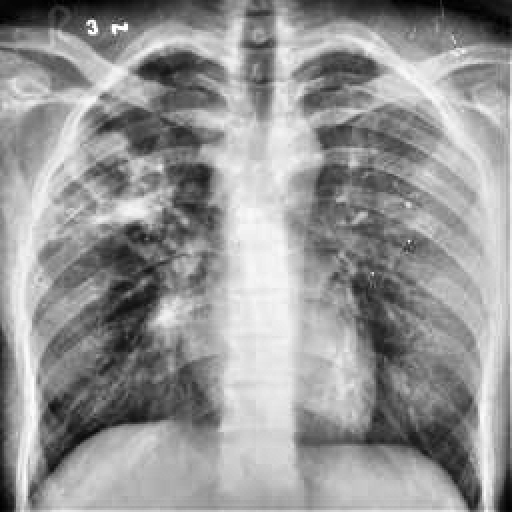
Finding: TUBERCULOSIS